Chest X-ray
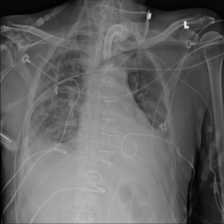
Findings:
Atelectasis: negative
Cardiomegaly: negative
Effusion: positive
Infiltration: positive
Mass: negative
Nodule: negative
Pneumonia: negative
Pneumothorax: negative
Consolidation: negative
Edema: negative
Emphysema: negative
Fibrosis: negative
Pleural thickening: negative
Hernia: negative